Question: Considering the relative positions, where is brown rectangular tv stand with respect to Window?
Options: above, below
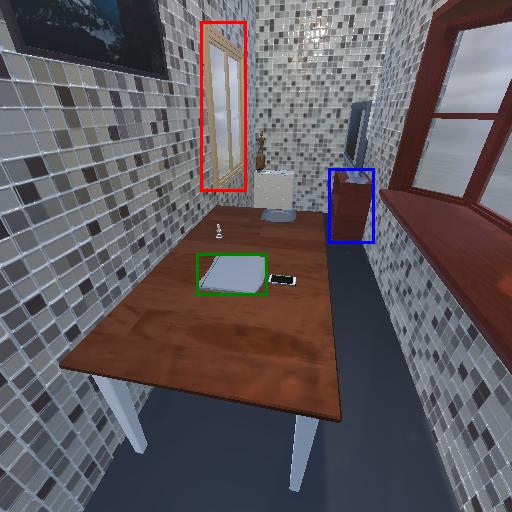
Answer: above